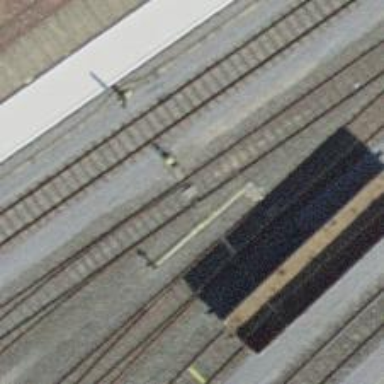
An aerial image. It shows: Railway yard with electrified tracks and single track.